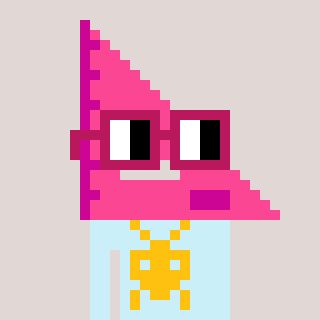
a pixel art character with square dark red glasses, a squadron ruler-shaped head and a cold-colored body on a warm background